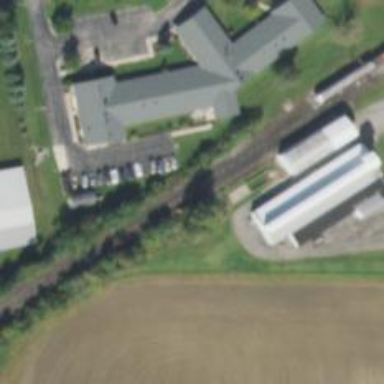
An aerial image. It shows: Preserved railway with siding service.